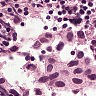
Metastatic tissue present: yes